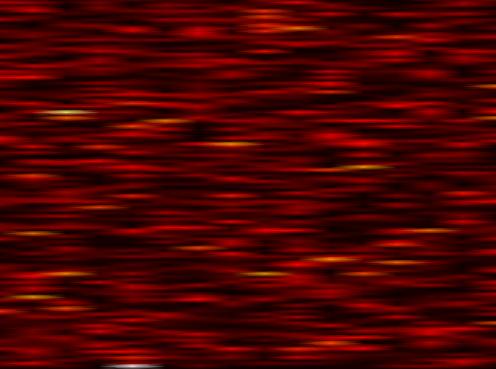
Label: WOLA